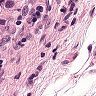
Metastatic tissue present: yes